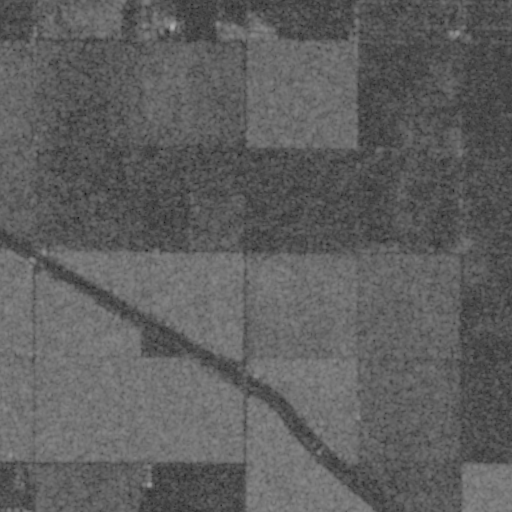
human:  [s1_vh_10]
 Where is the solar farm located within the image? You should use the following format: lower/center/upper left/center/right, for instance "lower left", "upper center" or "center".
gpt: The solar farm is located in the upper of the image.
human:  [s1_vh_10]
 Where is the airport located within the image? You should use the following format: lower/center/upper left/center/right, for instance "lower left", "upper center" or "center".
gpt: There is no airport in the image.

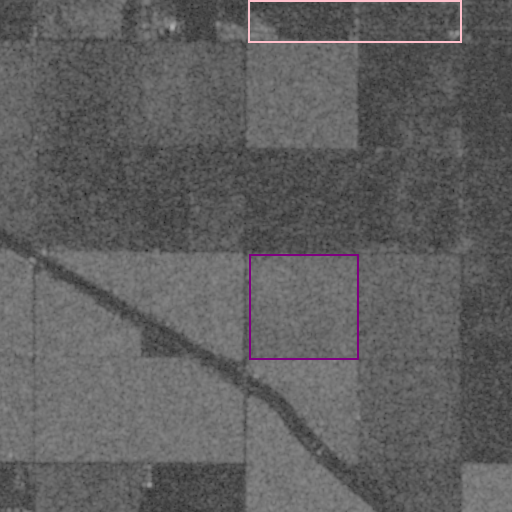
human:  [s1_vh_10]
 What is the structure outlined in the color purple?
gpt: The structure outlined in purple is a crop field.
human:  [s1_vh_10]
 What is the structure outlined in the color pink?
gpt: The structure outlined in pink is a solar farm.
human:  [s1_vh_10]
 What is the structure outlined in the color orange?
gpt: There is no orange outline.